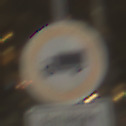
Verkehrszeichen: VerbotFuerKraftfahrzeugeUeberDreiKommaFuenfTonnen
Zusatzzeichen unten: PersonengruppenFrei1
Umgebung: Outdoor, Urban
Tageszeit: Night
Wetter: Clear
Licht: Artificial
Jahreszeit: NotSpecified
Kontrast: HighContrast